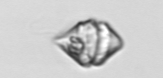
Label: Gyrodinium